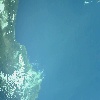
Label: water